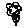
Label: flower